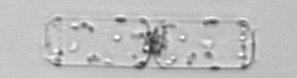
Label: Cerataulina_pelagica